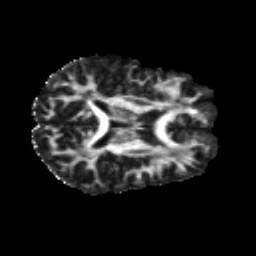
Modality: FA
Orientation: axial
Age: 22
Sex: male
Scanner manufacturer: siemens
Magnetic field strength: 3 T
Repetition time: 8.8 s
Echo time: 0.085 s